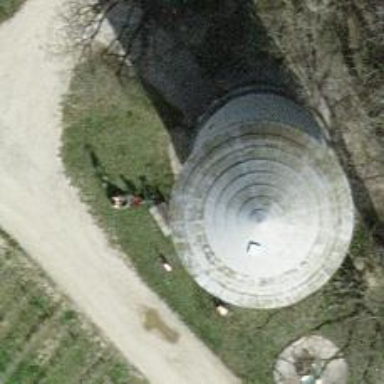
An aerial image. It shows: Water tower that is man-made.